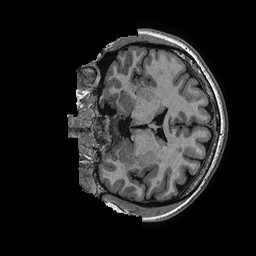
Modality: T1w
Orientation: coronal
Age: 48
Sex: female
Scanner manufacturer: ge
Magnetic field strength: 3 T
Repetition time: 0.006952 s
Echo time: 0.00292 s